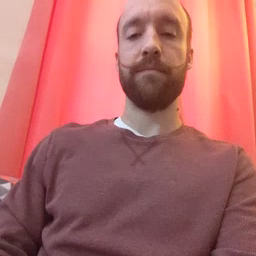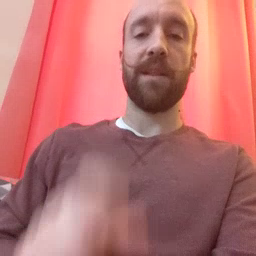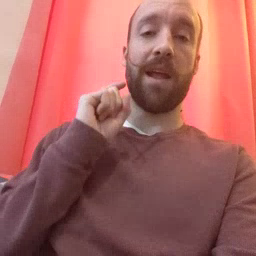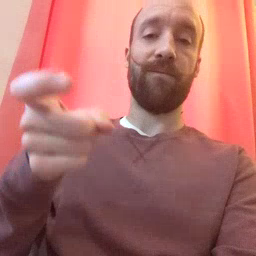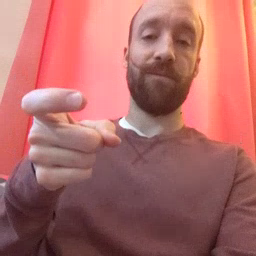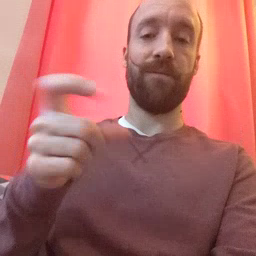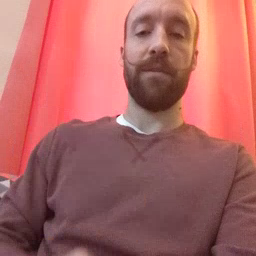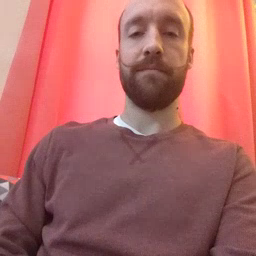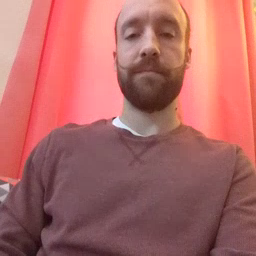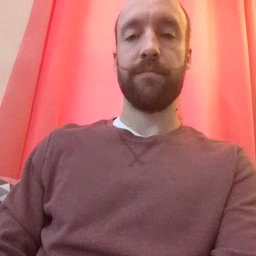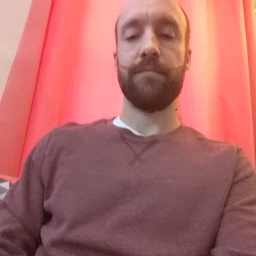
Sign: gift